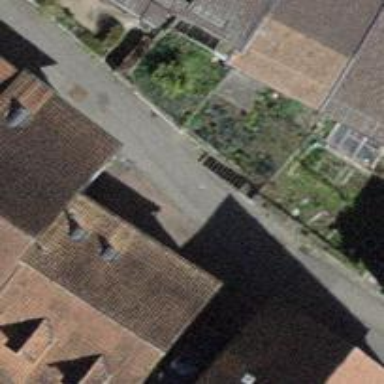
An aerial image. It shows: Building with tiled roof.